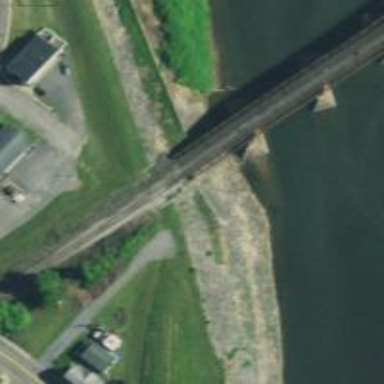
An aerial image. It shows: Preserved rail siding in service.